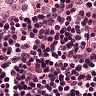
Metastatic tissue present: no